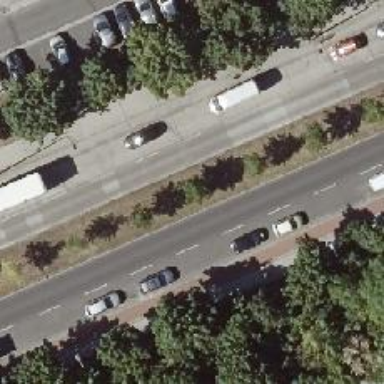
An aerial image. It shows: Avenue lined with broadleaved deciduous trees.